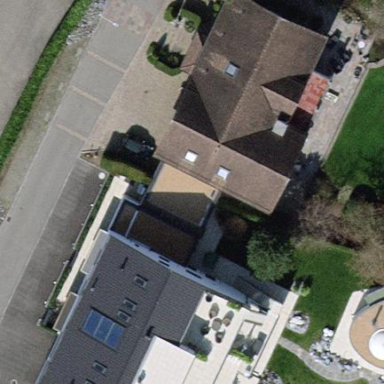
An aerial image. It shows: Semi-detached house.